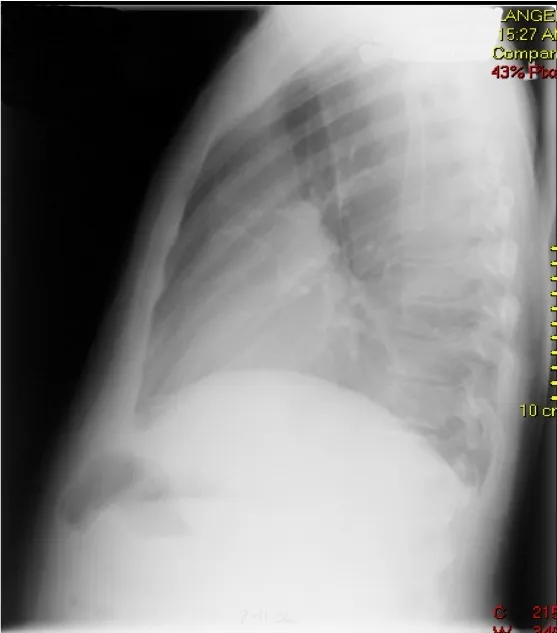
Chest X-ray (lateral view): Re-accumulation of massive left sided pleural effusion.
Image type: radiology (x_ray)